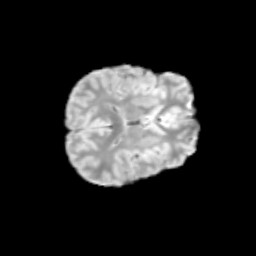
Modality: T2w
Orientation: axial
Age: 13
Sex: male
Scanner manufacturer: siemens
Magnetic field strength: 3 T
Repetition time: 3.8 s
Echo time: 0.07 s